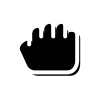
Cursor type: grabbing
OS/theme: linux-notwaita
Variant: black